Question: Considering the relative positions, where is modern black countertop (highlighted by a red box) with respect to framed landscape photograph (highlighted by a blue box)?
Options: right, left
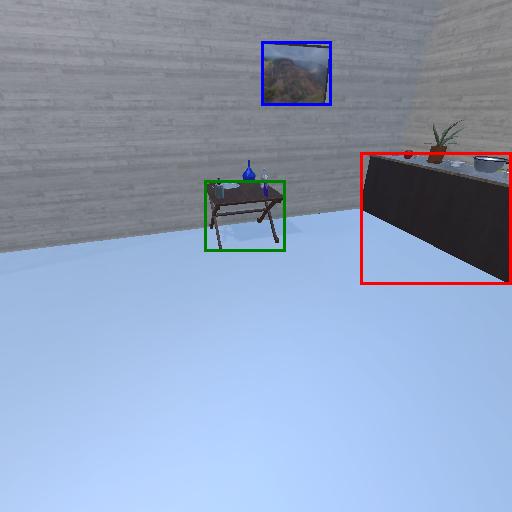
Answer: right